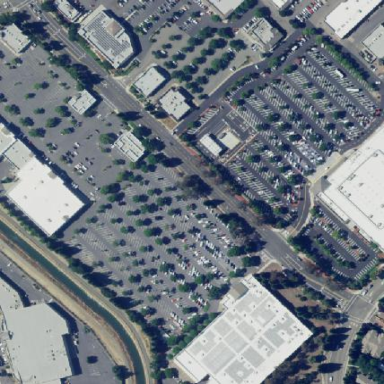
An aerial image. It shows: Retail area.